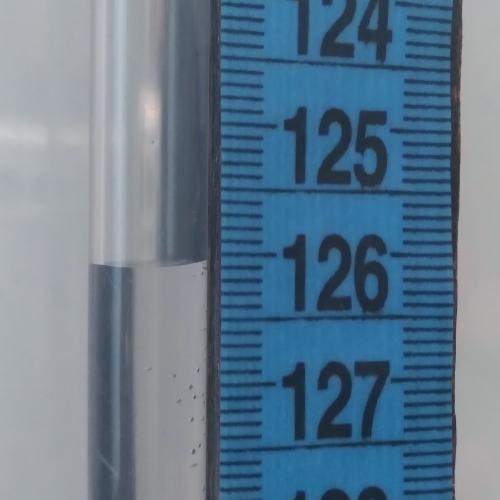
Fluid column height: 126.1 cm